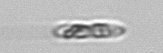
Label: Dactyliosolen_fragilissimus